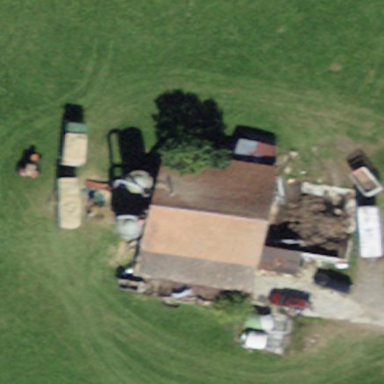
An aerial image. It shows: Rural barn.